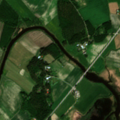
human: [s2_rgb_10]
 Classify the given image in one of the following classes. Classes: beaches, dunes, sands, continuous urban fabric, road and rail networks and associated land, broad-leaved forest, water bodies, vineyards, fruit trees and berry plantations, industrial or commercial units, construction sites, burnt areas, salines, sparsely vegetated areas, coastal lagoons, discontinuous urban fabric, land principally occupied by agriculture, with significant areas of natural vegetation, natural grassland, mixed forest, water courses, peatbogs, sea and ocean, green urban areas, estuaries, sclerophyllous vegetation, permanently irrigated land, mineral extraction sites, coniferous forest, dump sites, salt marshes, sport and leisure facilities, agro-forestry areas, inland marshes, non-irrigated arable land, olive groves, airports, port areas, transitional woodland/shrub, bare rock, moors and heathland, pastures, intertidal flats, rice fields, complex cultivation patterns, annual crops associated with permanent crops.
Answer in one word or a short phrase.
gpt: non-irrigated arable land, land principally occupied by agriculture, with significant areas of natural vegetation, inland marshes